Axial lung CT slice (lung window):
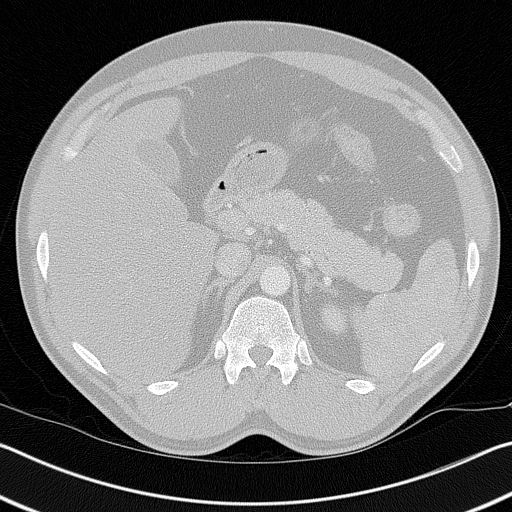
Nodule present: no